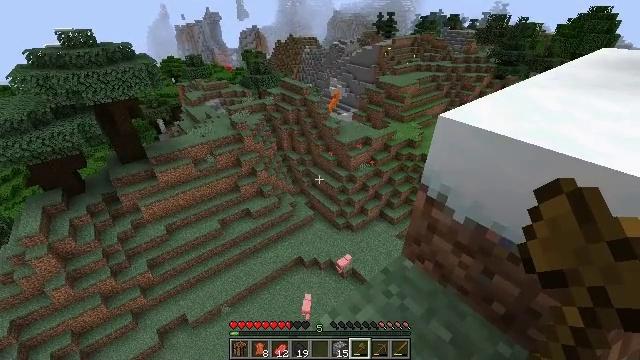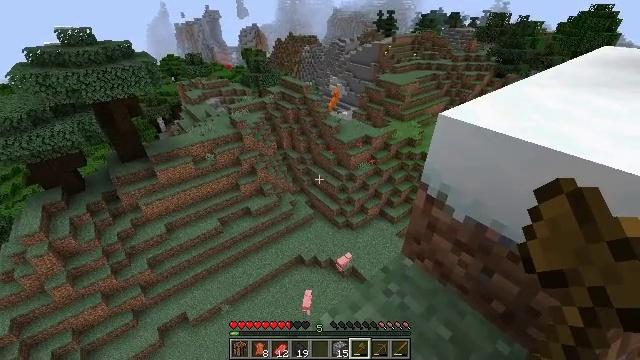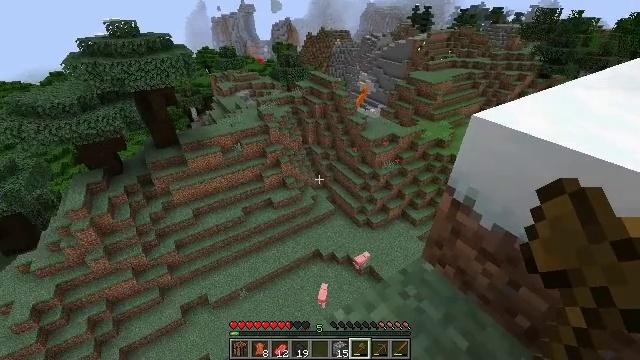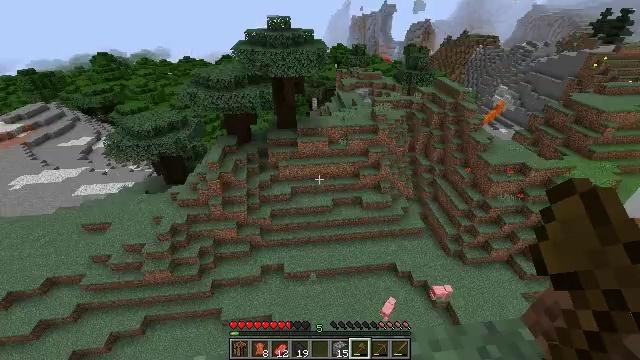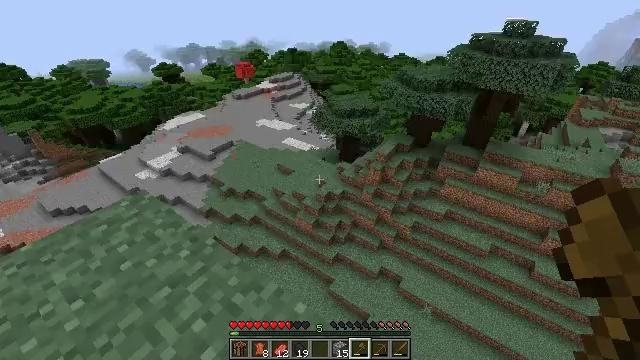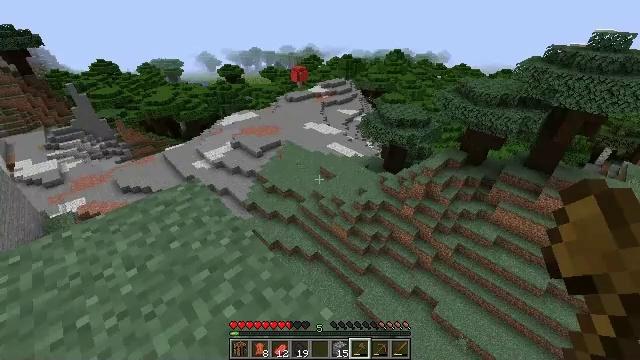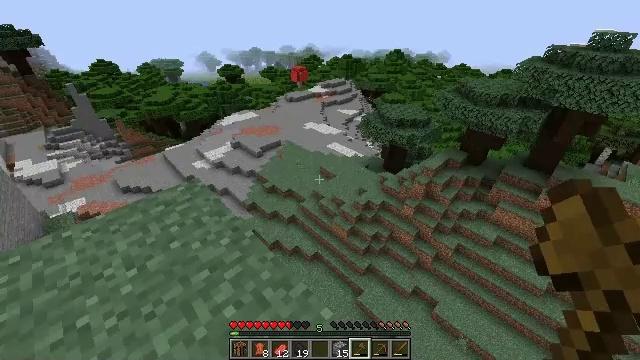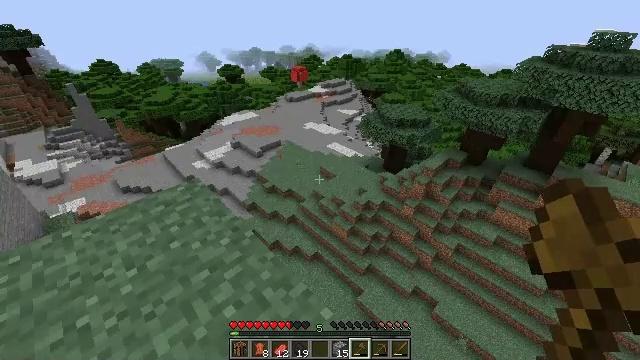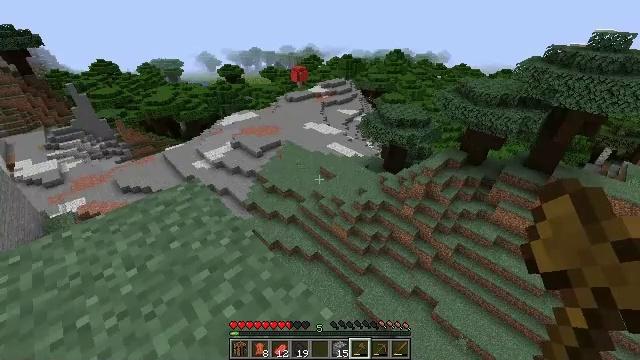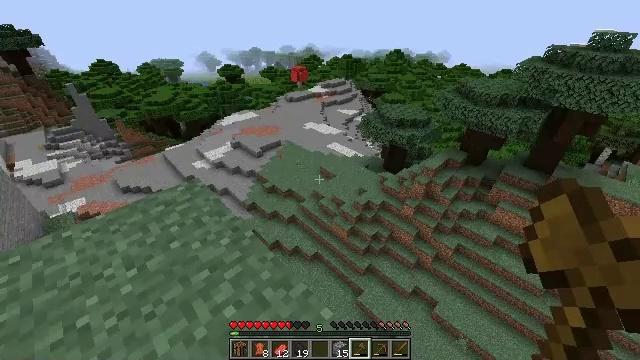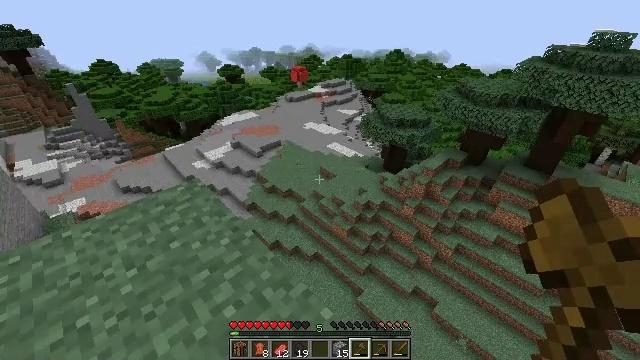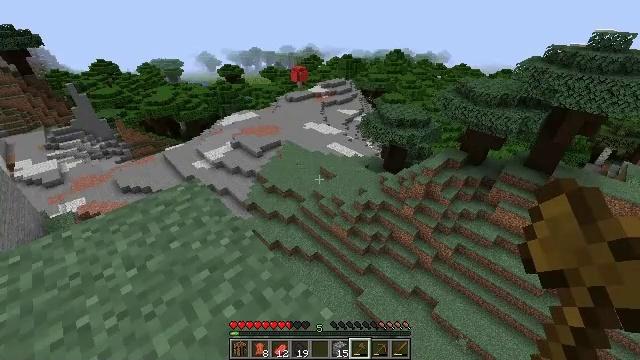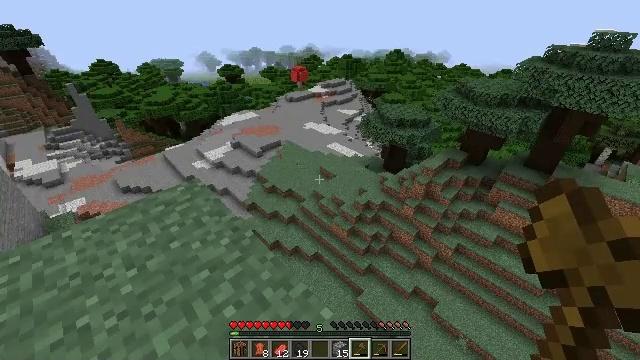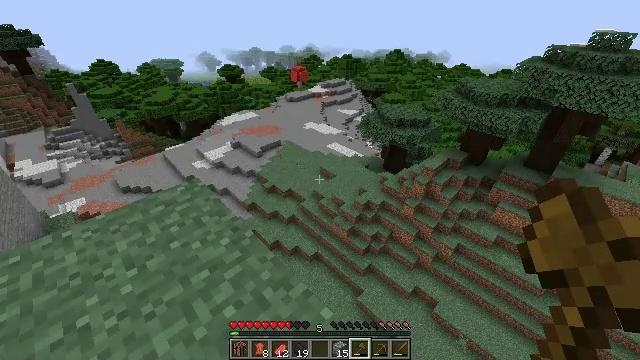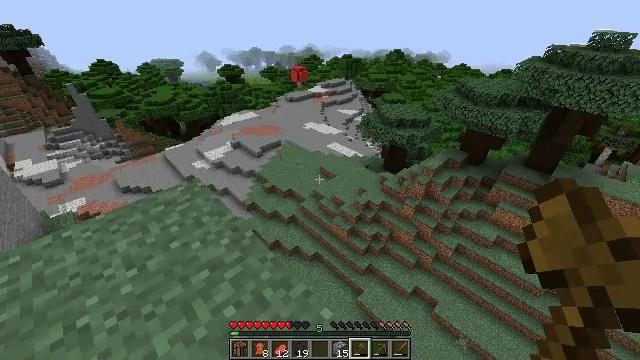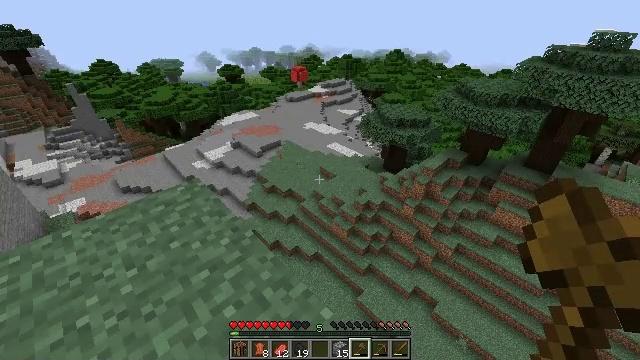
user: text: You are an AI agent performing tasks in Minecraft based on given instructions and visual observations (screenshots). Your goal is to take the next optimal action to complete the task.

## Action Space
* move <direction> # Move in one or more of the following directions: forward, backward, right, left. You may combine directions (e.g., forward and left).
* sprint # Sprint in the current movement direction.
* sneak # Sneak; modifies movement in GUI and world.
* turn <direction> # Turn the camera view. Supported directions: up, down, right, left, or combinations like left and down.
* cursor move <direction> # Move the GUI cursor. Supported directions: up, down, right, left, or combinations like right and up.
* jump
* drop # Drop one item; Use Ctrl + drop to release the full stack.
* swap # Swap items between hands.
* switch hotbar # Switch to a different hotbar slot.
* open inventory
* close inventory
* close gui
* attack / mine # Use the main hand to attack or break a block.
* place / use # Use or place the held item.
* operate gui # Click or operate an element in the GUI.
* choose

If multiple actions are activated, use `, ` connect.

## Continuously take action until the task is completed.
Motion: motion action
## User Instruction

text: Harvest dark oak log for resources.
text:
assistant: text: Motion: no_op
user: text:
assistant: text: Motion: turn left
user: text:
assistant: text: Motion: turn left
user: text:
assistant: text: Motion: turn left
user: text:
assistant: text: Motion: turn left and up
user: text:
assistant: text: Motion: no_op
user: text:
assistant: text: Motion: no_op
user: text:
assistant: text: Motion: no_op
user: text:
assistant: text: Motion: no_op
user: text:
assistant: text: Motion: no_op
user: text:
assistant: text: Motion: no_op
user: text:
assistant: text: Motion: no_op
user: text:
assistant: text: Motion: no_op
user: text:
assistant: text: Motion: no_op
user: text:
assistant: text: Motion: no_op
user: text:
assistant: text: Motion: no_op
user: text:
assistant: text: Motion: no_op
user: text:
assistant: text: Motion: no_op
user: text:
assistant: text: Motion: no_op
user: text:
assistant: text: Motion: no_op
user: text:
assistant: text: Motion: no_op
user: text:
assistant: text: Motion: turn left
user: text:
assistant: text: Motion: move forward, turn left
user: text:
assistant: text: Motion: move forward, turn left and down
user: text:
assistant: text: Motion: move forward, turn left and down
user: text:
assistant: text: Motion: move forward
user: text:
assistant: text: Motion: move forward
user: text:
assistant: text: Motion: no_op
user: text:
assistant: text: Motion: no_op
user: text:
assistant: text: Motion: no_op